Question: there is a strange problem, i followed each and every step as told in
> <URL>
implementd the review section, hreview aggregate, tested it on richsnippets toll, even this shows correctly:

But when i go to google and search this page, there is no change, now the questions are:
> 1) What is the problem?2) How long google takes to show these changes?
Best Regards
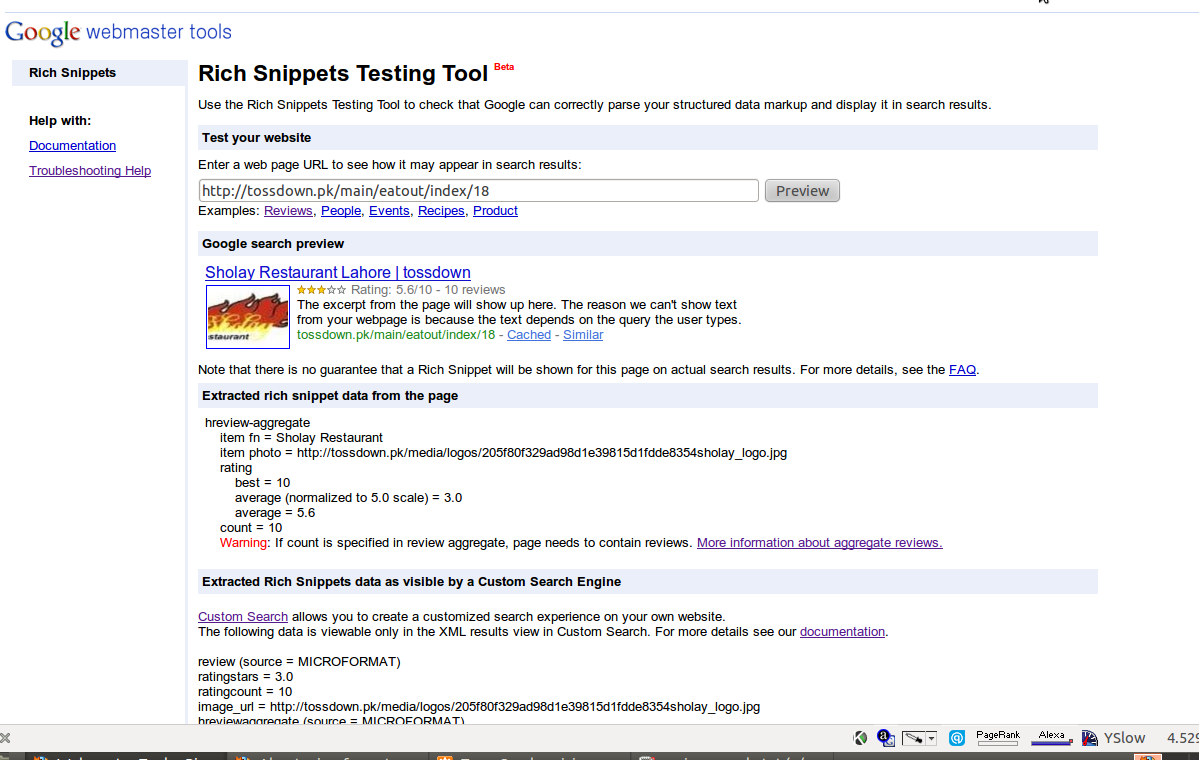
Answer: From what I remember hearing, Sometimes it can take a few months until Google re-indexes the pages, only then will it show up. For smaller sites it can take longer to re-index, sites with lots of updates are re-indexed more often. Again, that's just what I heard from a friend.